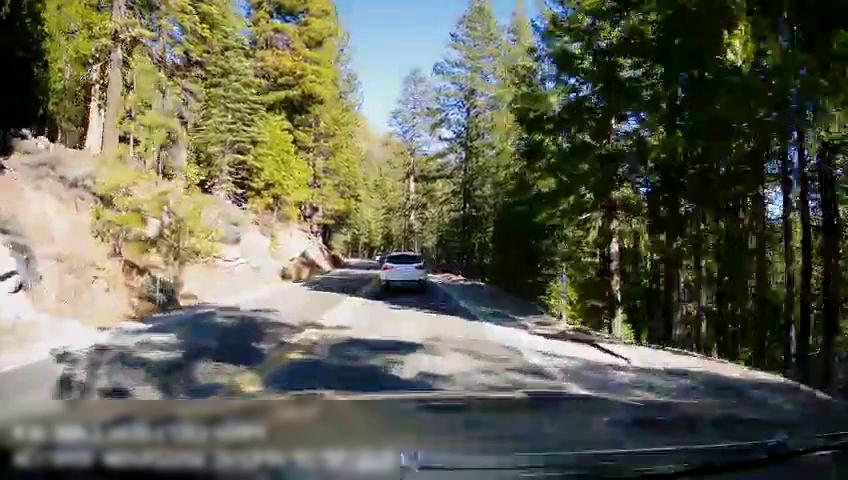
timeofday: Day
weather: Sunny
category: Drivable Space
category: Vehicles | SUV
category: Lanes | Current Lane
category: Lanes | Alternate Lane
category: Lanes | Opposite Lane